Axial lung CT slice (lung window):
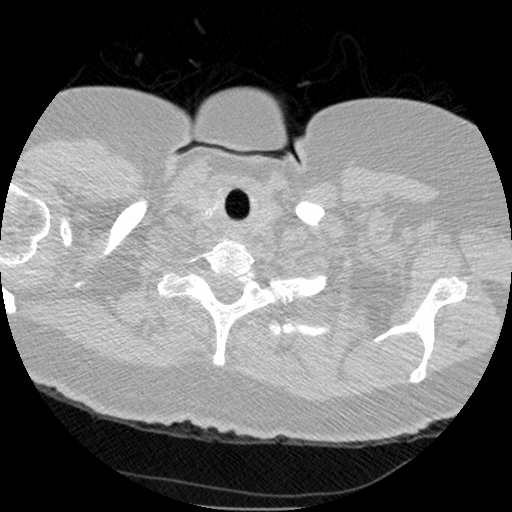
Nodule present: no